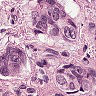
Metastatic tissue present: yes